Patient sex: F
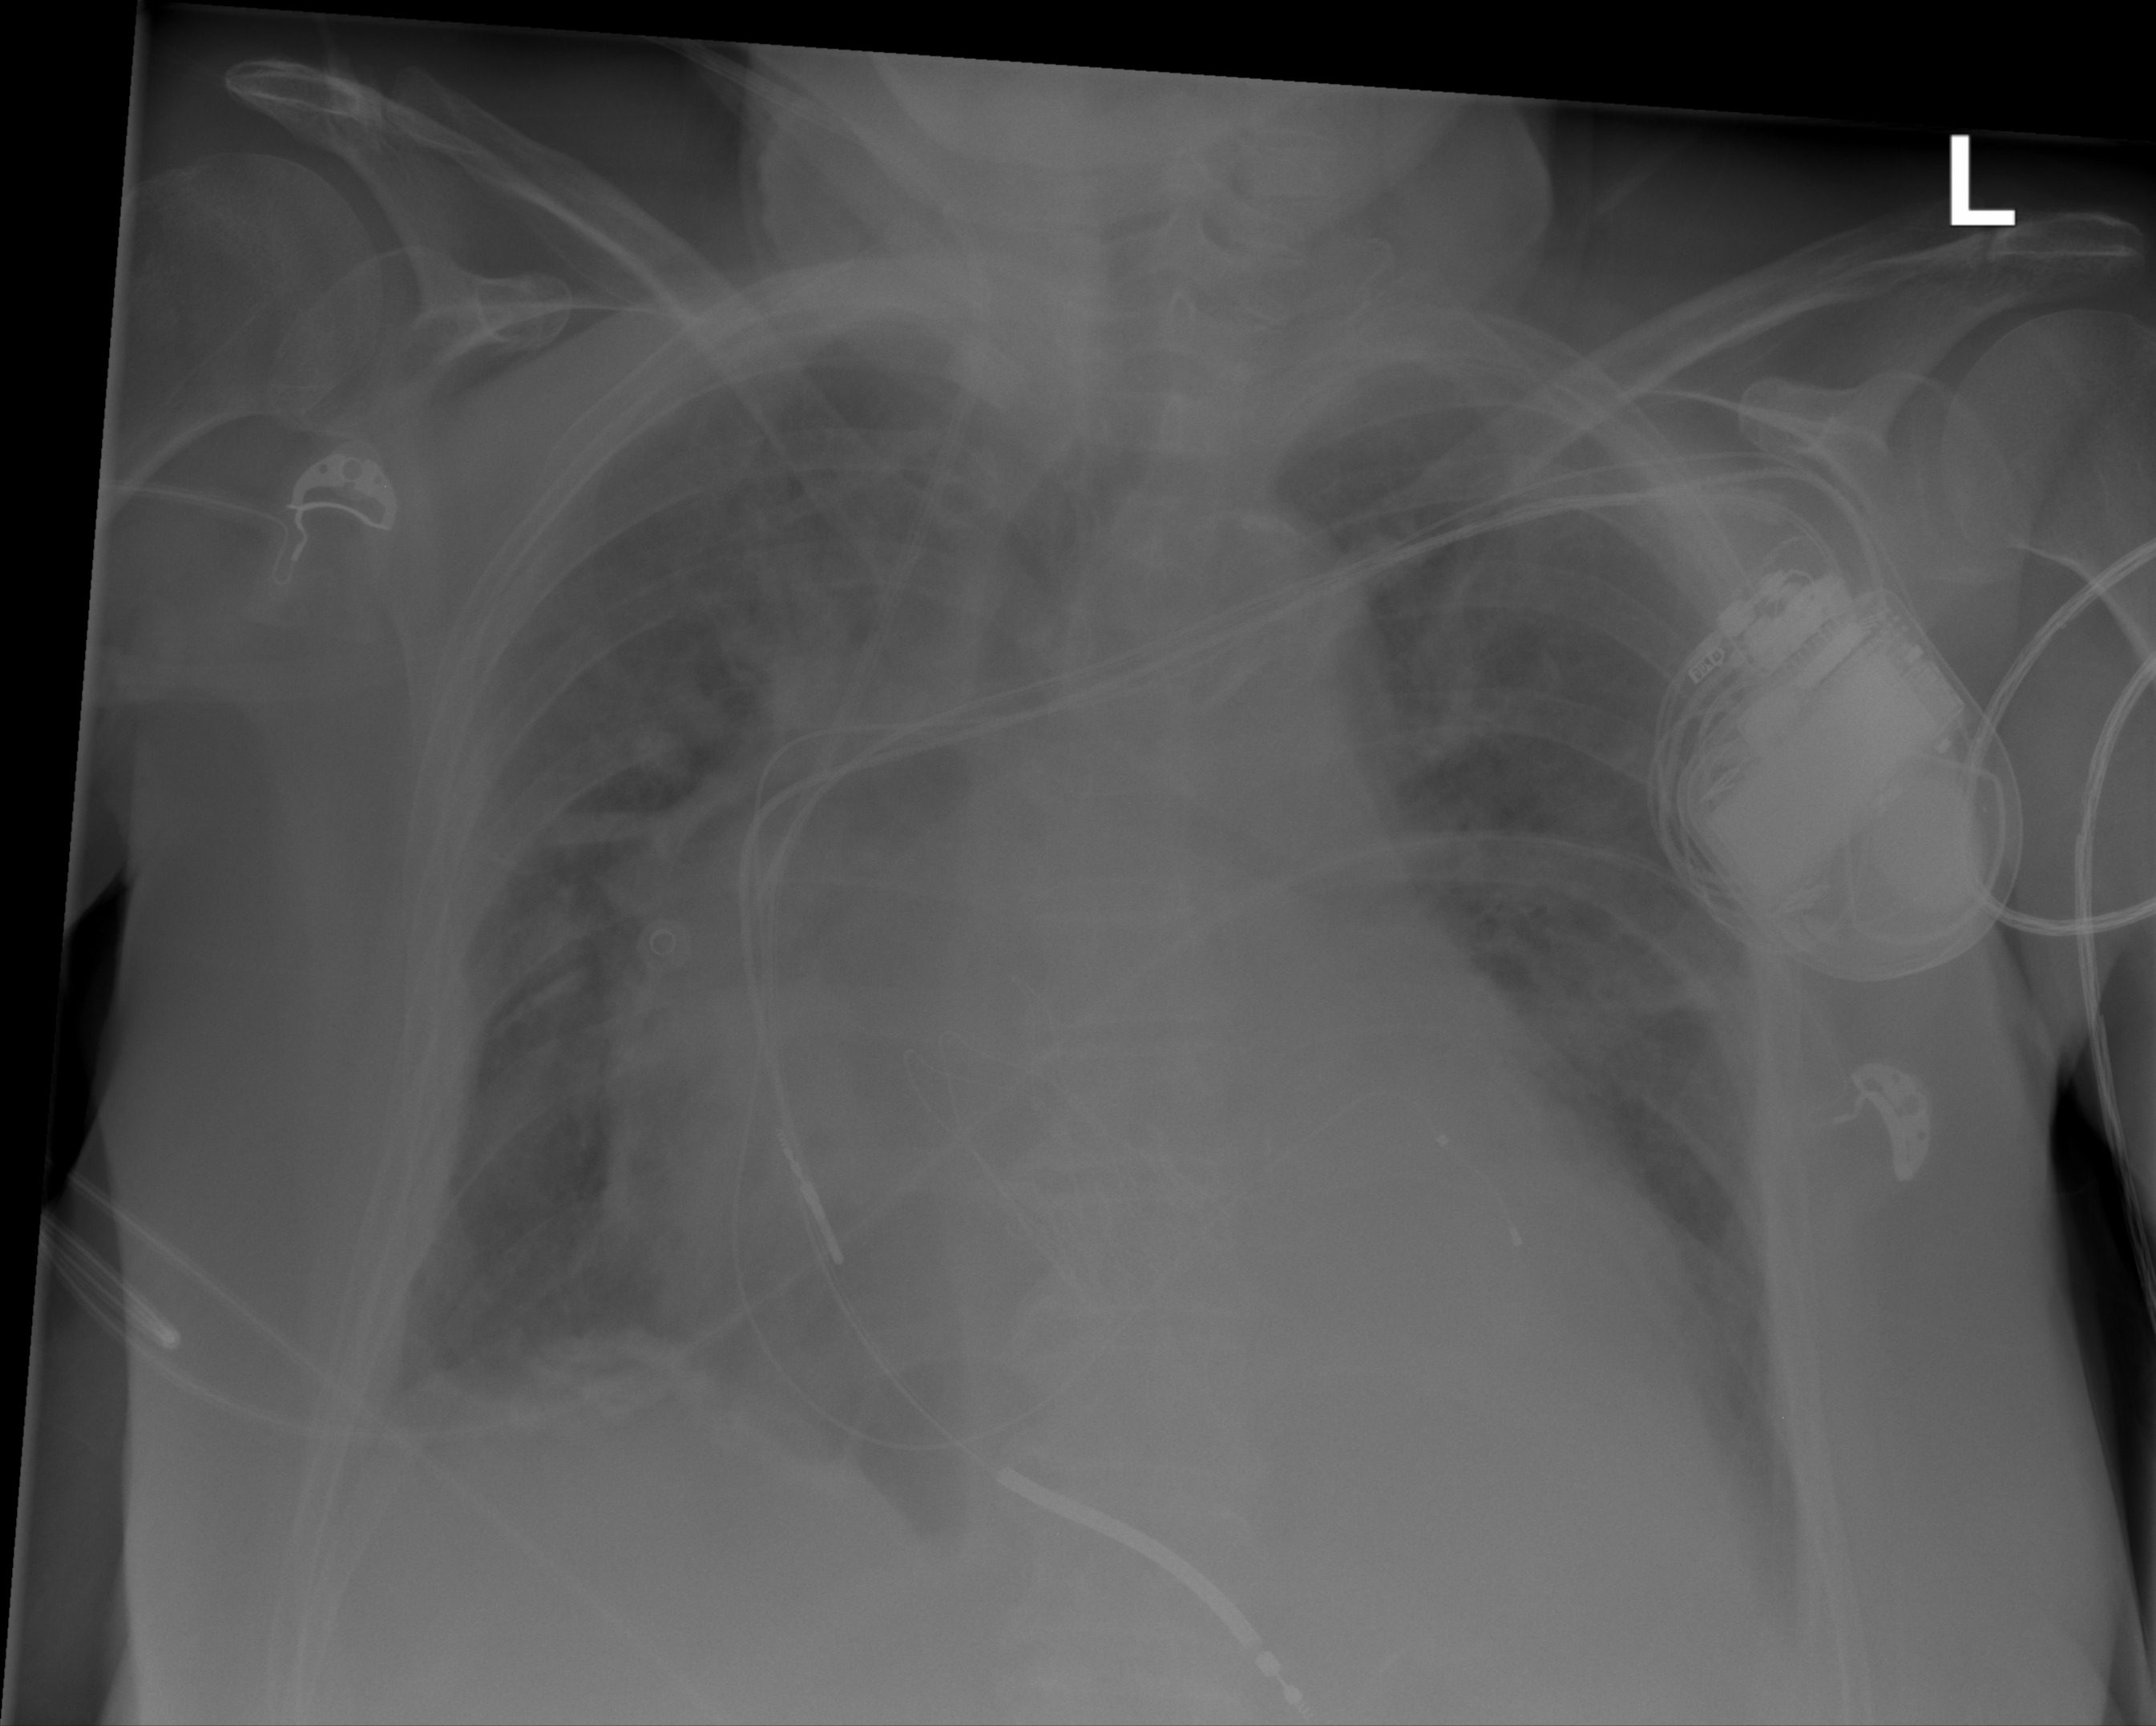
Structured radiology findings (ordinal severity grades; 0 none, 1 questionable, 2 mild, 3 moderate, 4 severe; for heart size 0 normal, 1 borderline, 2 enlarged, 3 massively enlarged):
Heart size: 3
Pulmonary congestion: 3
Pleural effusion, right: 1
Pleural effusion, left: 1
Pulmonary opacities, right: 0
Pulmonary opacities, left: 0
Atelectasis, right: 2
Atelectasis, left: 2